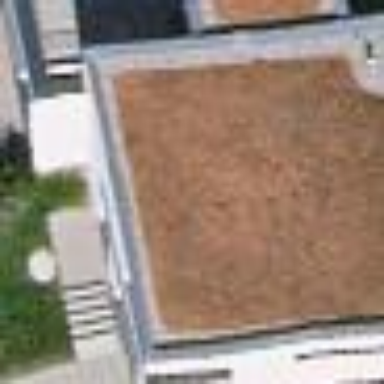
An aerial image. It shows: Building part with flat roof.